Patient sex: F
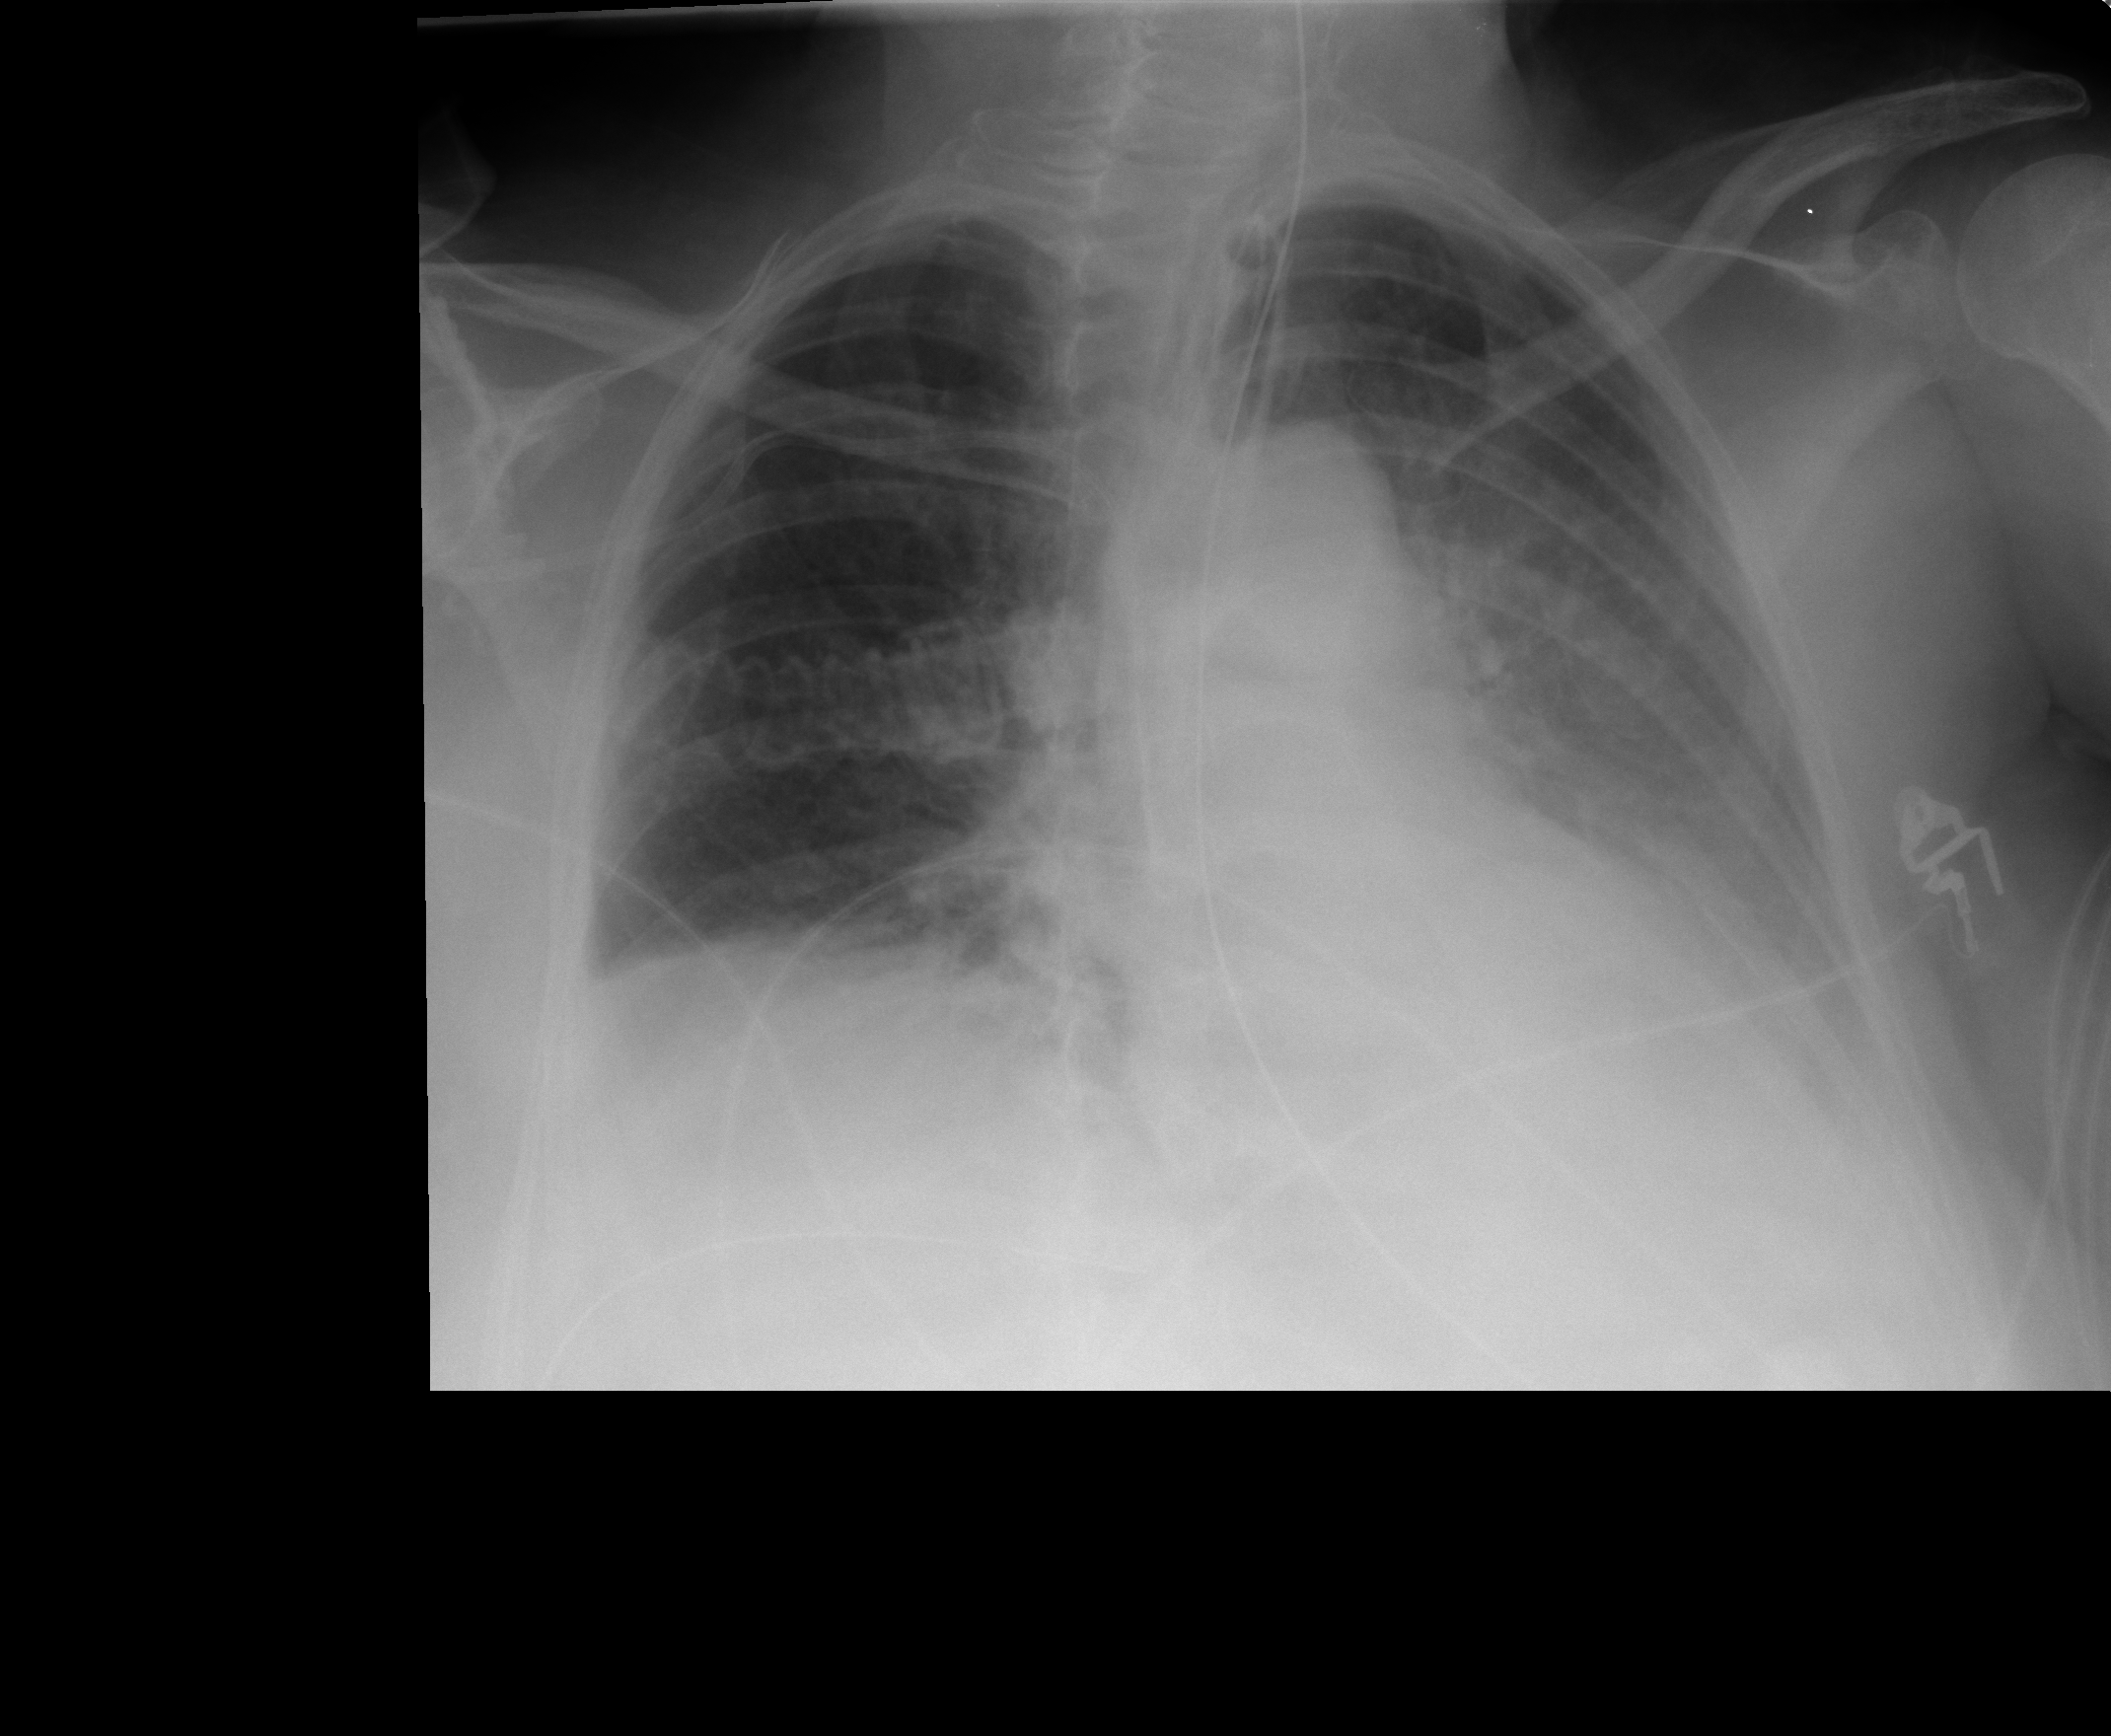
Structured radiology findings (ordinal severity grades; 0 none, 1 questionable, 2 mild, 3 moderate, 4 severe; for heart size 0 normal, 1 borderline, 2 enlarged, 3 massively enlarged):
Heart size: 0
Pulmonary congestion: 2
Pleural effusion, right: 1
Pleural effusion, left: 2
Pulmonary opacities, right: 0
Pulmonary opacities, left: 1
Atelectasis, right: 2
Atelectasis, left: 2